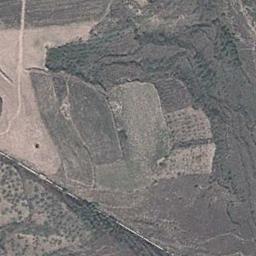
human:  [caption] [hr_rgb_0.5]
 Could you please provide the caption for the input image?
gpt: There are many green plants on the terrace .

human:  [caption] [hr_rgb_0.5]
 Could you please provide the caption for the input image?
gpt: The bare and green terrace is next to some trees .

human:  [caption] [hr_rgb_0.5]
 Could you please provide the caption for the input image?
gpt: A large layer of brown and green mixed terraces .

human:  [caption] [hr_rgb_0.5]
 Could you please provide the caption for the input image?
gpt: There is a straight path between the terraces .

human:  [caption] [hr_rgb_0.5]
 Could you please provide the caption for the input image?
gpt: There are green meadows beside the terraces .